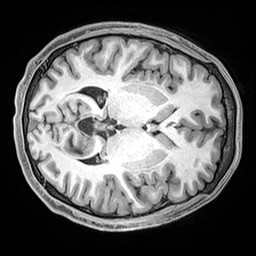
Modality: T1w
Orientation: axial
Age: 22
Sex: male
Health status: healthy
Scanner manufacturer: siemens
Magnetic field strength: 3 T
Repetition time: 2.4 s
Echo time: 0.00217 s